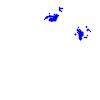
Particle: electron